Field crop: maize
Growth stage: 2
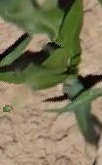
Species: maize